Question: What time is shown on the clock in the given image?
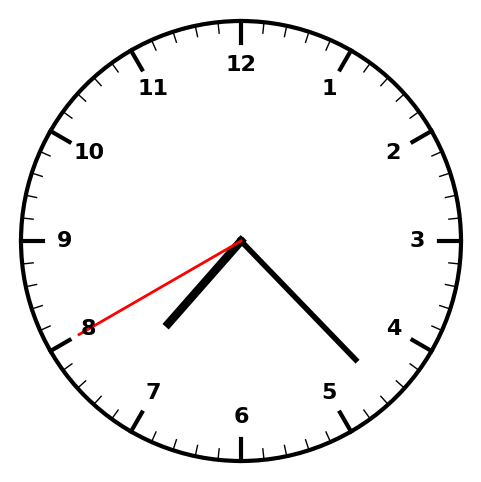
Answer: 07:22:40